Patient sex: M
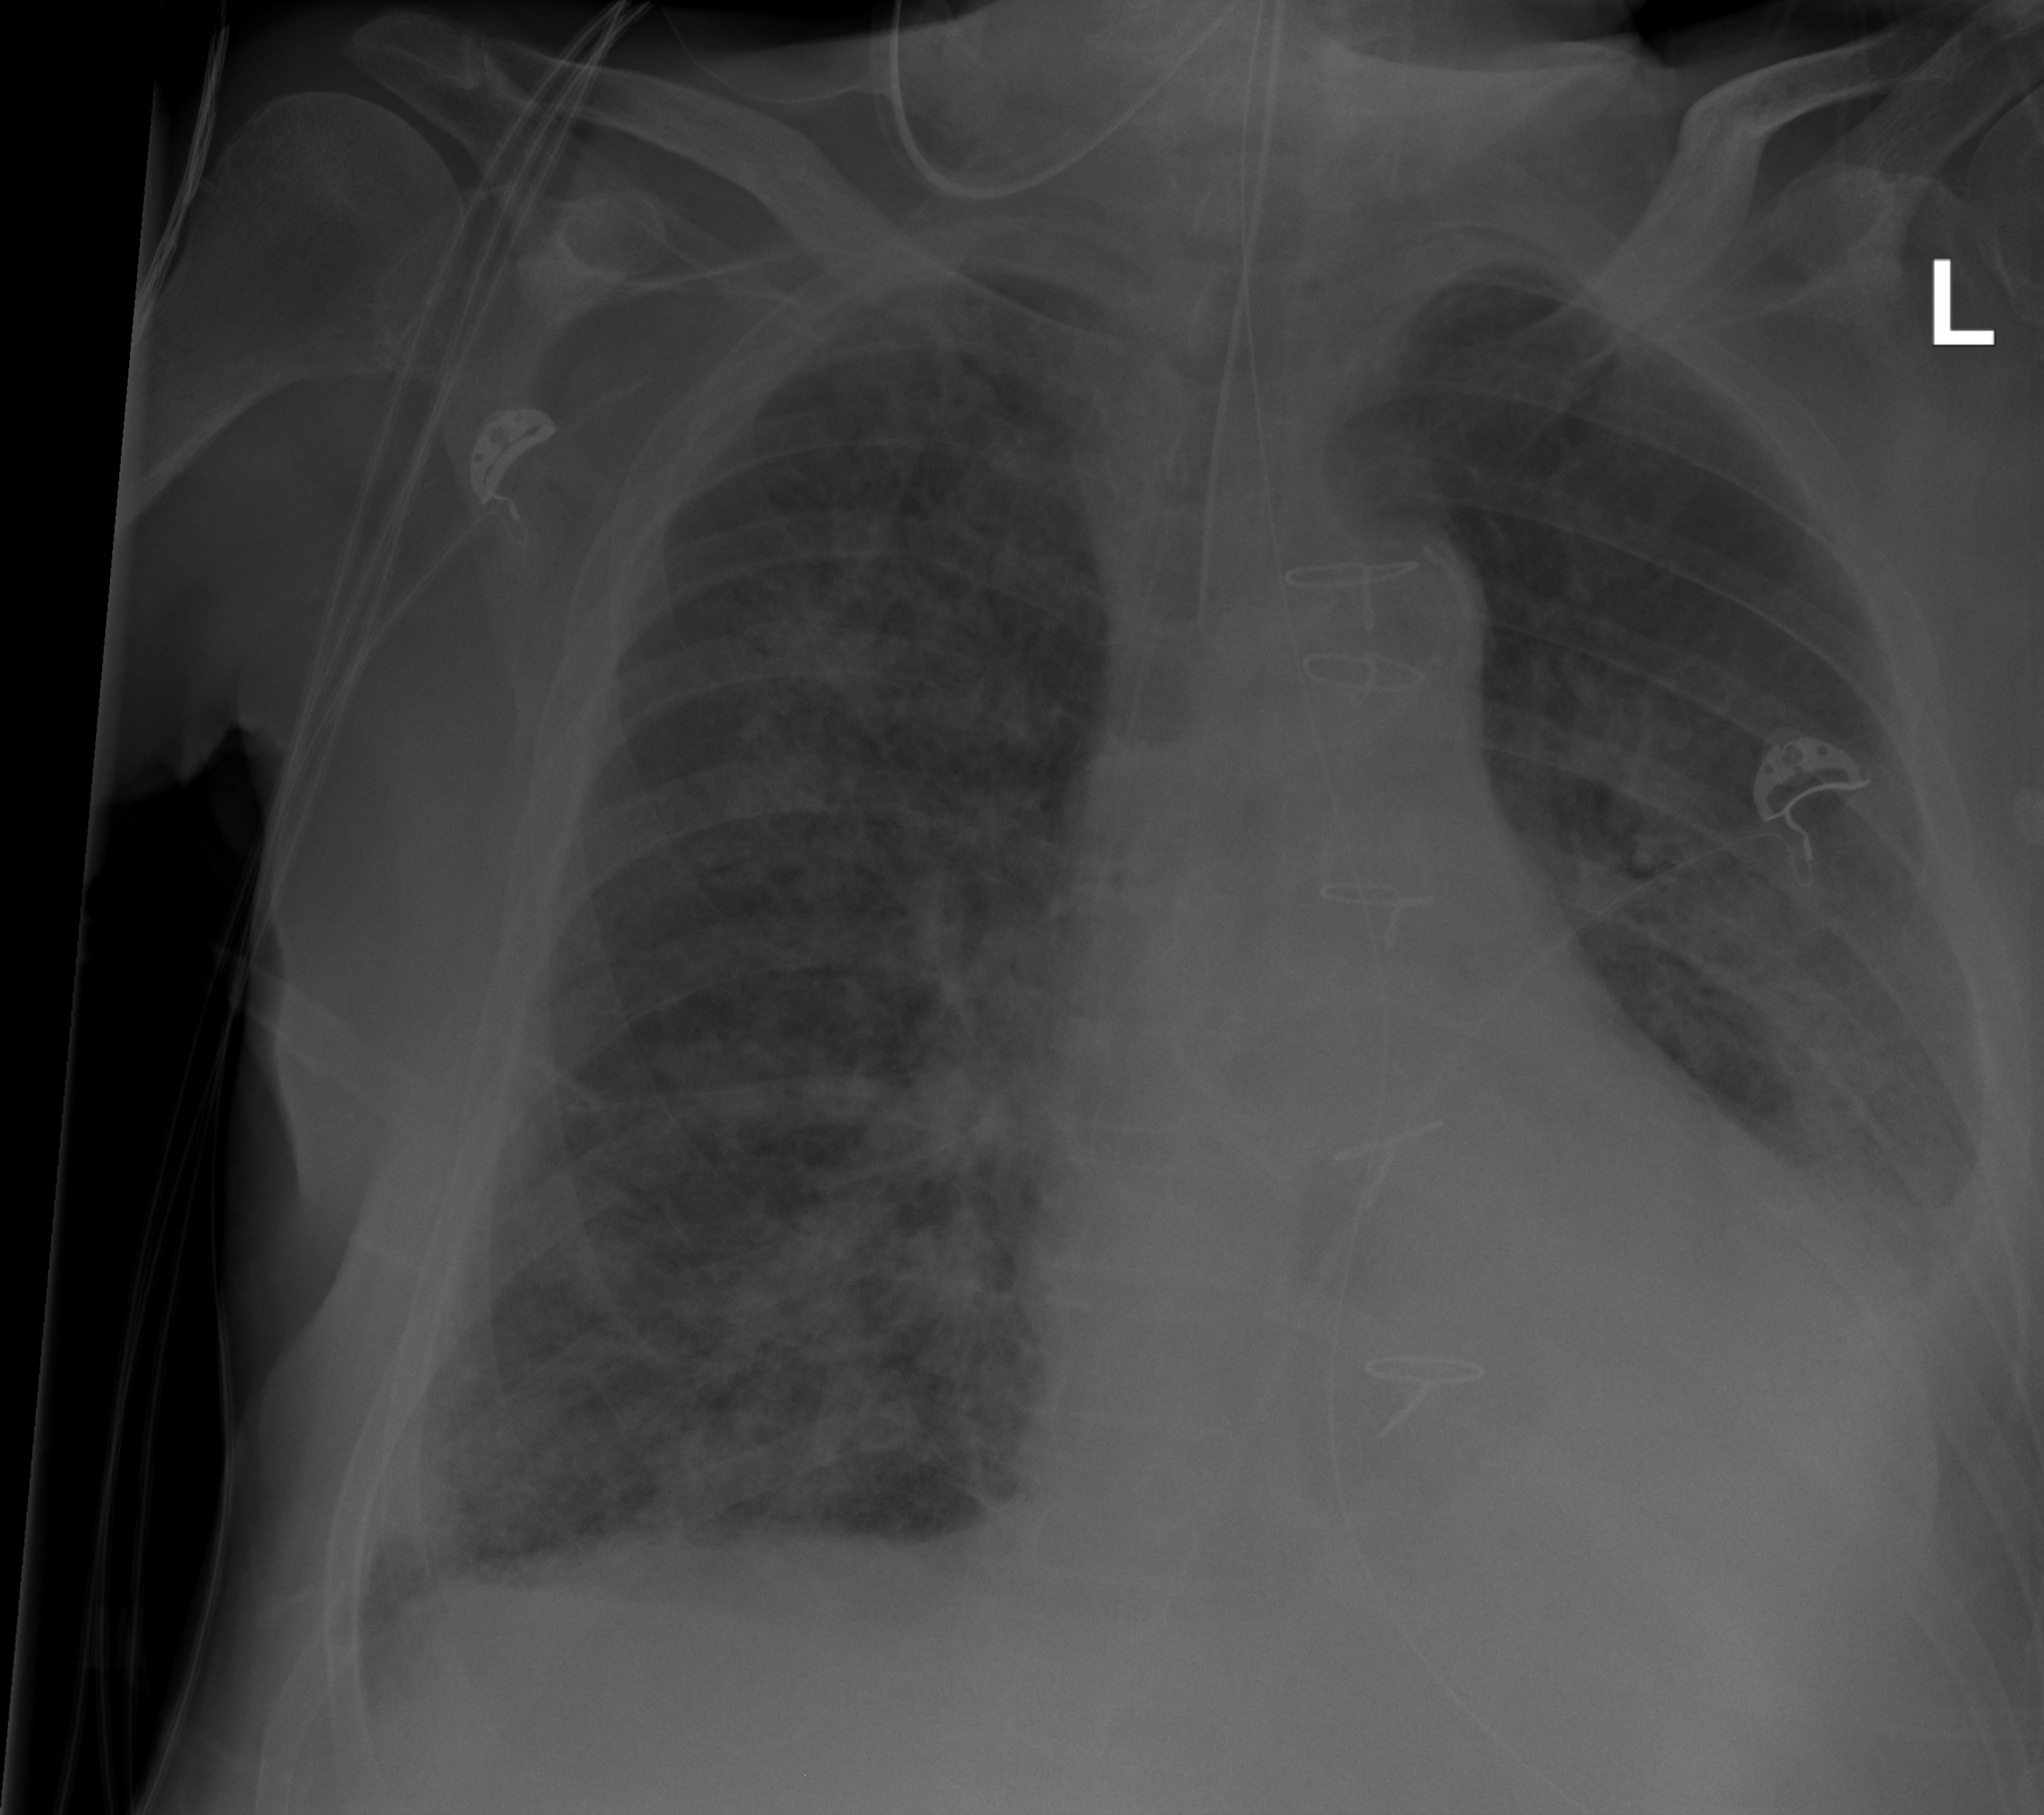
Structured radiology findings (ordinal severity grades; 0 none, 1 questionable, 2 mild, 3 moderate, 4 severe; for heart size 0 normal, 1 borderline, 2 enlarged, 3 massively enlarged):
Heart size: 2
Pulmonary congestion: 0
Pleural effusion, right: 2
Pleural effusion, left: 2
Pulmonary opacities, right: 3
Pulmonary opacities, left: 2
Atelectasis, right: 3
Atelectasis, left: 2